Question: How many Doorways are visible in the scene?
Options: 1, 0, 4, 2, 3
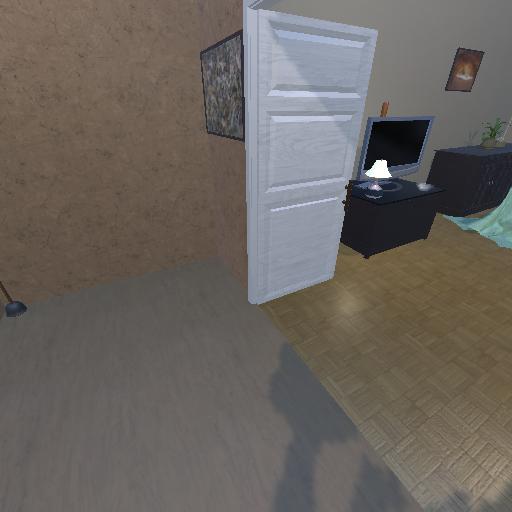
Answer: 1